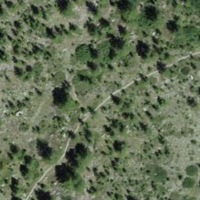
EUNIS habitat code: 31
Species observed at this site:
Trifolium pratense
Carduus defloratus
Orchis mascula